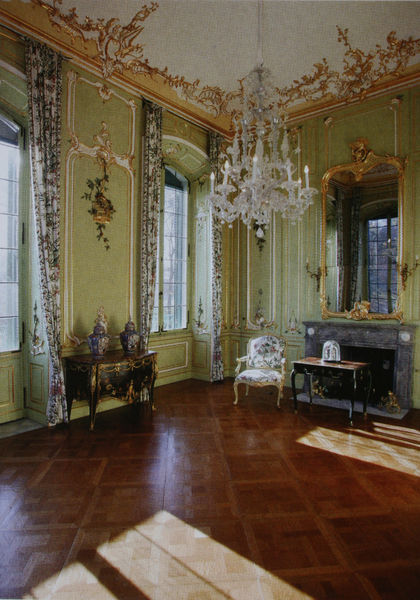
Titel: Kabinett der oberen Südwohnung (Papageienkabinett)
Künstler: François de (d. Ä.) Cuvilliés
Standort: Calden
Institution: Schloss Wilhelmsthal
Schlagwörter: dunkel, schatten, grün, blumen, braun, fenster, frankreich, glas, hell, holz, licht, marmor, raum, schmuck, stuhl, tisch, tische, tür, zimmer, ausblick, schloss, ornament, teppich, wand, barock, rahmen, silber, innenraum, möbel, spiegel, vorhang, boden, gold, interieur, sessel, decke, rokoko, kamin, vase, kommode, parkett, rand, saal, kaiser, könig, gardine, gardinen, salon, tapete, vorhänge, holzboden, dekor, ornamente, verzierung, wandgemälde, uhr, kronleuchter, lack, leuchter, lüster, stuck, vasen, edel, hoch, foto, fotografie, photographie, wände, fussboden, porzellan, bayern, münchen, palast, mosaik, photo, verziert, cheminee, sims, kerzenleuchter, kristall, schlos, eiche, sesse, fresko, sekretär, einrichtung, prunk, klassik, versailles, barok, rocaille, neuschwanstein, biedermaier, luxus, tapette, tapeten, urnen, amalienburg, cuvilliers, pomp, sideboard, true, rockaille, intarisen, forhand, forhang, stucj, truhe#tür, gerdinen, maria amalia, wäne, rokkoko, boden spiegel